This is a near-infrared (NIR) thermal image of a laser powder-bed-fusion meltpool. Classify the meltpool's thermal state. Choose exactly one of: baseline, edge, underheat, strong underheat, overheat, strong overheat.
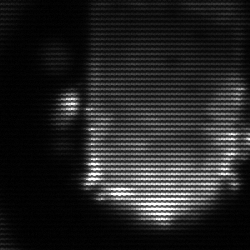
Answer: baseline